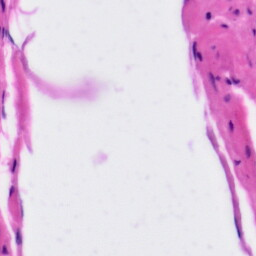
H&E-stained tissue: Tonsil